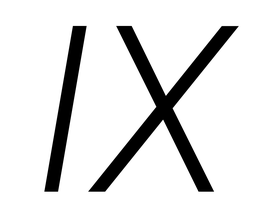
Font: Roboto-Italic_Light_Italic